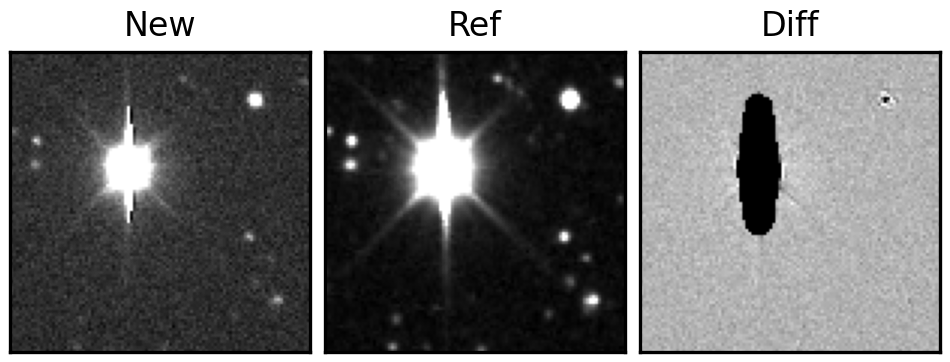
Label: bogus